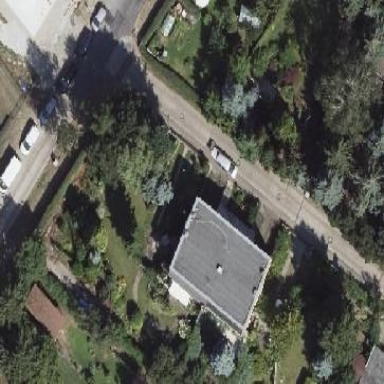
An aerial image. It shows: Semi-detached house.